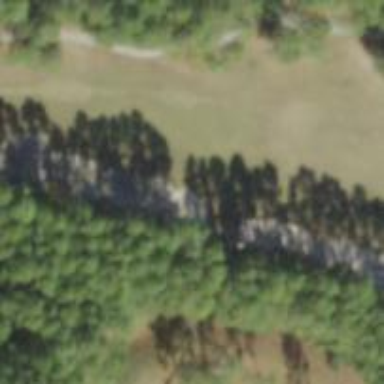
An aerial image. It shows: Golf bunker.